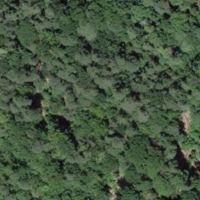
EUNIS habitat code: 44
Species observed at this site:
Anthericum ramosum